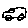
Label: car